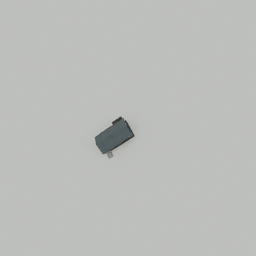
Label: architecture